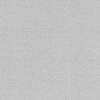
Atmospheric dust classification: dusty